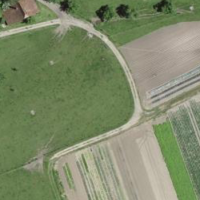
EUNIS habitat code: 25
Species observed at this site:
Matricaria discoidea